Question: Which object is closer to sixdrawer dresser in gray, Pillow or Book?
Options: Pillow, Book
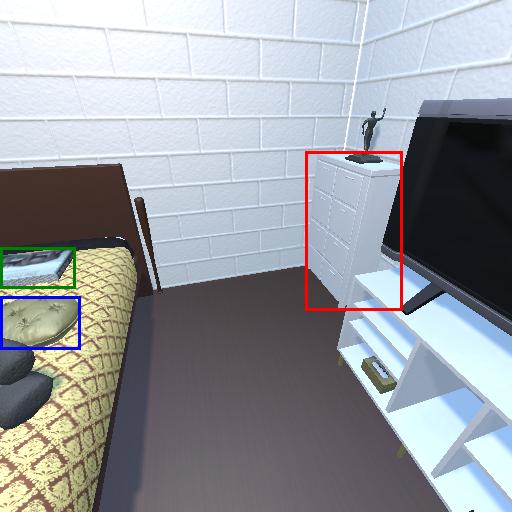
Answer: Pillow